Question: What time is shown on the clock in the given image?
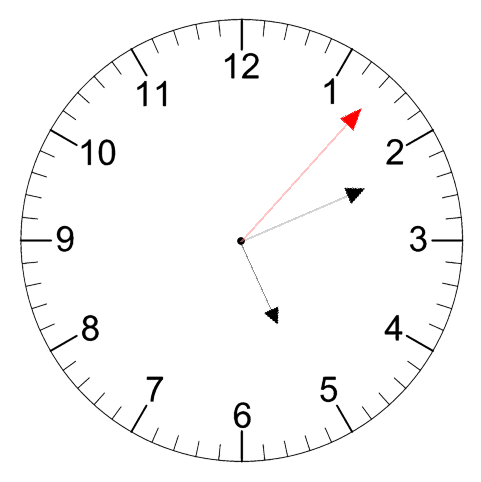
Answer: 05:11:07